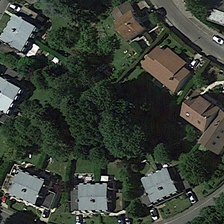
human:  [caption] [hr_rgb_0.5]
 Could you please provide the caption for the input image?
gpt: the house was surrounded by trees and lawns .

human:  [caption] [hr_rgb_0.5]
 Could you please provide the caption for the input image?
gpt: both sides of the road are residential areas .

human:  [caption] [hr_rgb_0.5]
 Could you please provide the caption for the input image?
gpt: the house was surrounded by trees and lawns .

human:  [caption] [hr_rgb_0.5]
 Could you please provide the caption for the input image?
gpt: both sides of the road are residential areas .

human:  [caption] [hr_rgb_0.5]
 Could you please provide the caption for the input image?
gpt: both sides of the road are residential areas .